Aerial crown-view tile of a tropical tree (Barro Colorado Island, Panama), acquired 20240611:
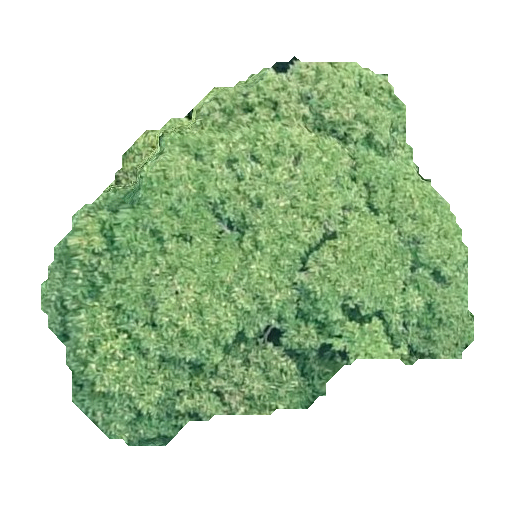
Species: Dipteryx oleifera
GBIF accepted scientific name: Dipteryx oleifera
Crown area: 177.073 m²